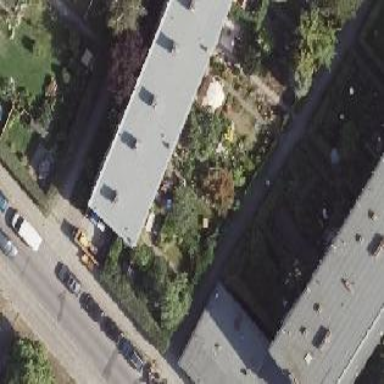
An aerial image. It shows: Residential garden.